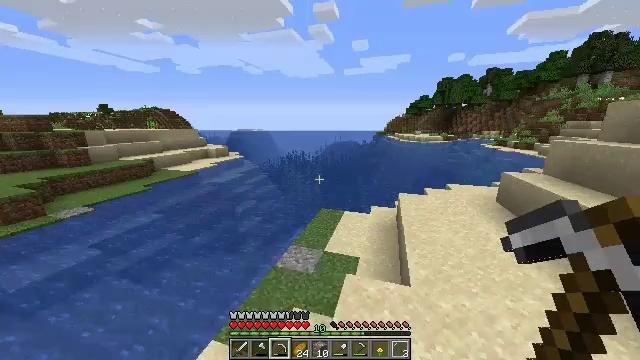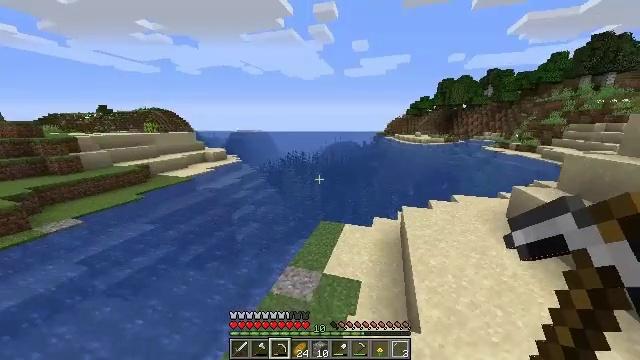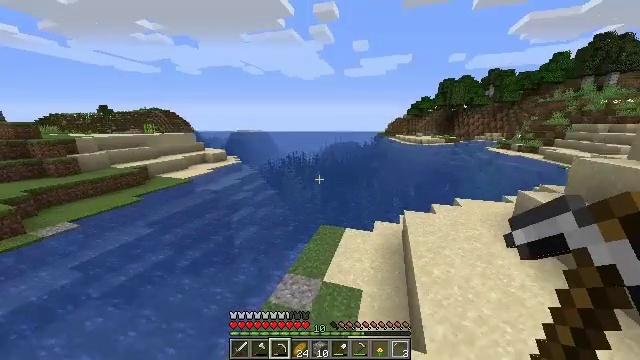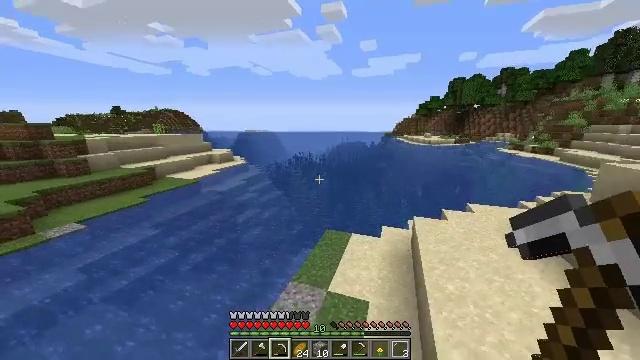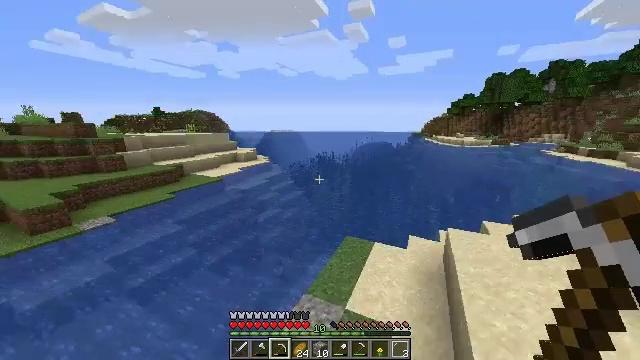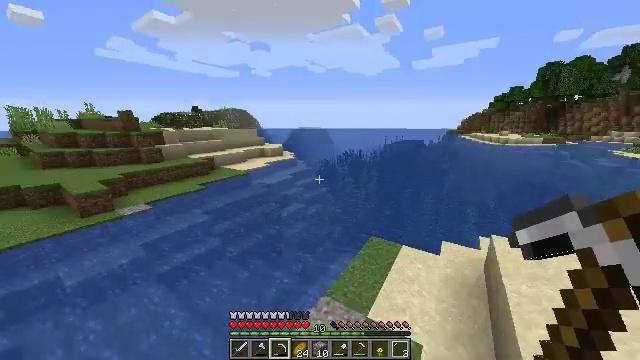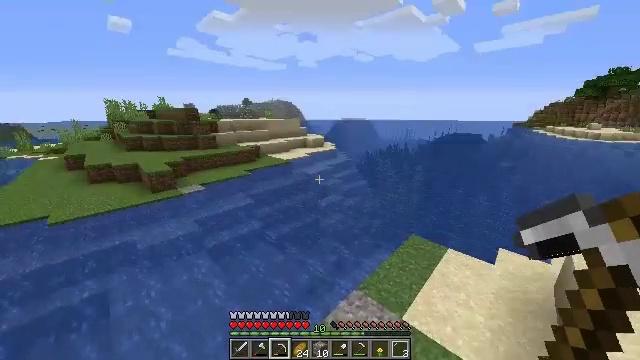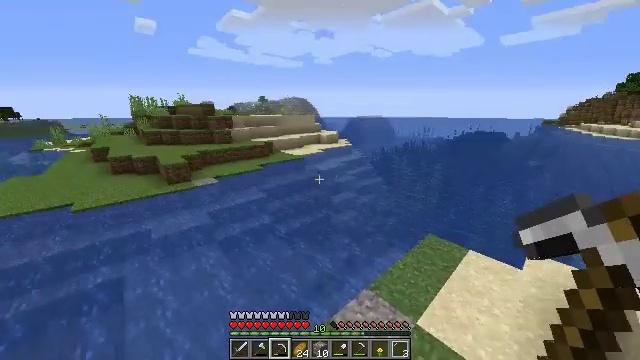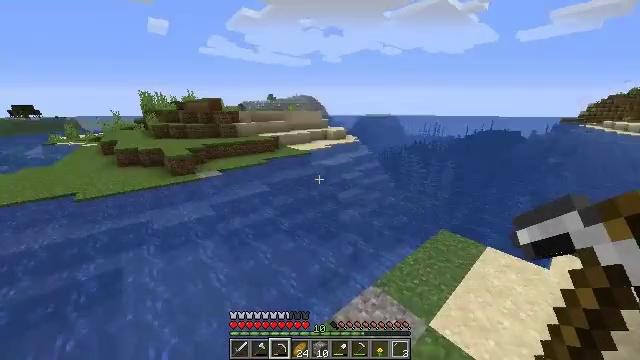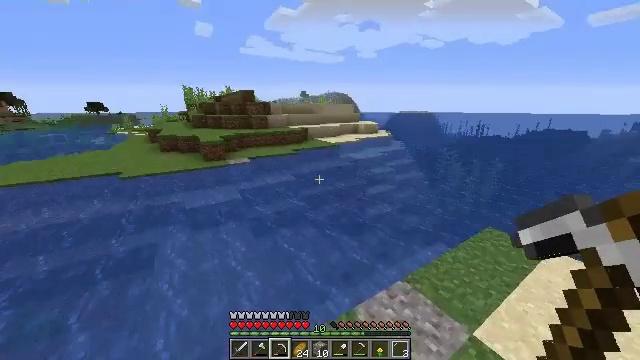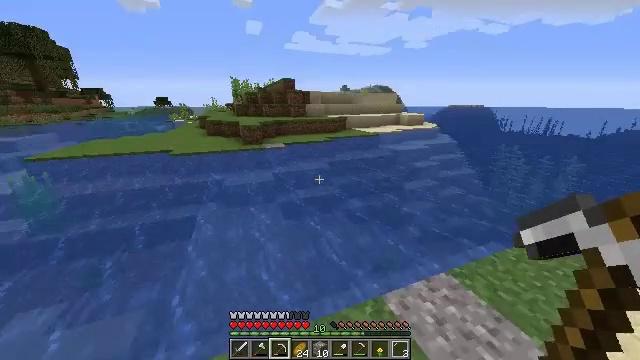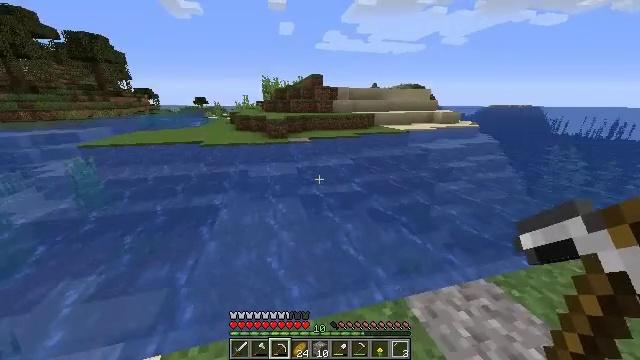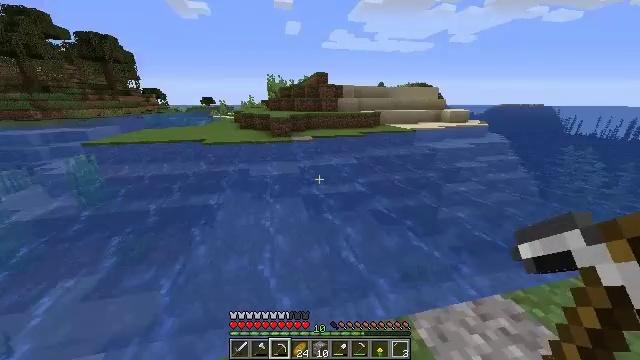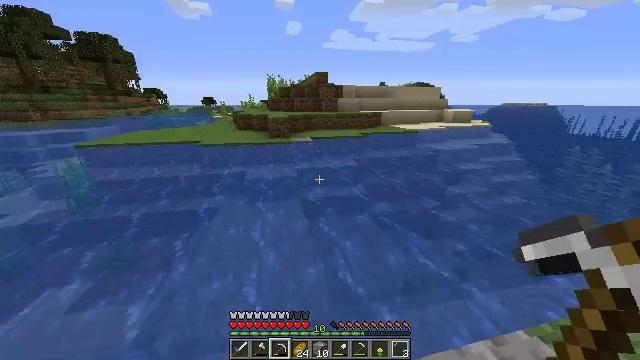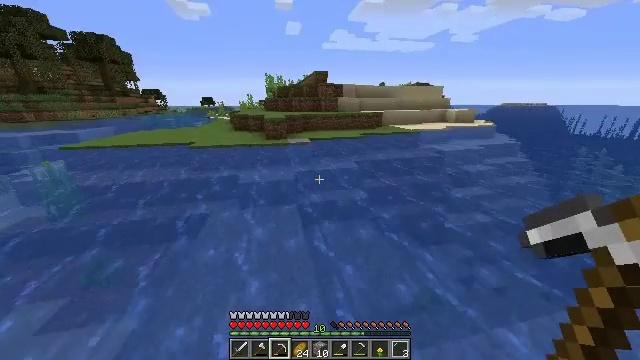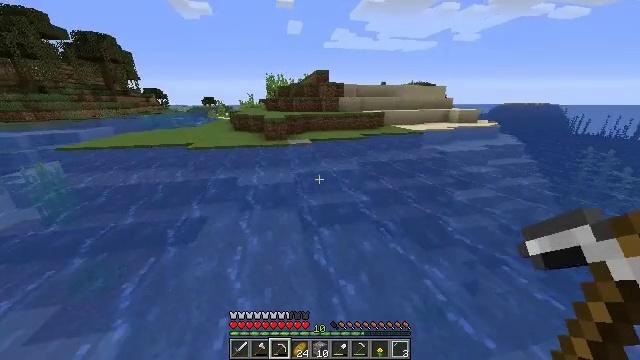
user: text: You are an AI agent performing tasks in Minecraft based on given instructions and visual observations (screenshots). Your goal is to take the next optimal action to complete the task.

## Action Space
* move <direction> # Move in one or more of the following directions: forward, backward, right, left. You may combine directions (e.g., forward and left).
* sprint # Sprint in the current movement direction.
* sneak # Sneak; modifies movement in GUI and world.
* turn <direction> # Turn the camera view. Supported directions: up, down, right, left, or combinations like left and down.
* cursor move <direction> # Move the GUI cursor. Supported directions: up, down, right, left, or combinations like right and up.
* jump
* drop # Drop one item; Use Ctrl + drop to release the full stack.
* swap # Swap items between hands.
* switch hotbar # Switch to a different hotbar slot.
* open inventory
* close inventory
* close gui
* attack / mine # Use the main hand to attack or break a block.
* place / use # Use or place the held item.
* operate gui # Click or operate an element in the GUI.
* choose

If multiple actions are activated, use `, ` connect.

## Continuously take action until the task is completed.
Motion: motion action
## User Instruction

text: Gather sugar cane for crafting.
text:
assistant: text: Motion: move forward and move right, jump
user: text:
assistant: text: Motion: move forward, jump
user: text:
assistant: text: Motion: move forward, turn left, jump
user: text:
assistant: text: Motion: move forward, turn left, jump
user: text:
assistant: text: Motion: move forward and move left, turn left
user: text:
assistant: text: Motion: move forward and move left, turn left and down
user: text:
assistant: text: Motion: move forward and move left, turn left
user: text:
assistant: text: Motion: move forward and move left, turn left
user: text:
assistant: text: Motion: move forward and move left, turn left
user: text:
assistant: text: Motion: move forward, turn left and down
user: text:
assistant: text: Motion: move forward, turn left
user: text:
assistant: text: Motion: move forward, sprint, turn left
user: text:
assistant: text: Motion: move forward, sprint
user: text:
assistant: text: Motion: move forward, sprint
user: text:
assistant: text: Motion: move forward, sprint
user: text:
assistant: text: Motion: move forward, sprint
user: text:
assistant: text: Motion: move forward, jump
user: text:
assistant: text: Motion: move forward, turn left, jump
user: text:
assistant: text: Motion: move forward, turn left and up, jump
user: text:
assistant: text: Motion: move forward, turn left, jump
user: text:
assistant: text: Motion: move forward, turn left and up, jump
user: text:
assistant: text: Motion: move forward, turn left and up, jump
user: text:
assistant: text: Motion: move forward, jump
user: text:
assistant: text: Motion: move forward, jump
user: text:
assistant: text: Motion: move forward, jump
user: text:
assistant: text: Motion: move forward, jump
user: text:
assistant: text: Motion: move forward, jump
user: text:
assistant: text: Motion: move forward, jump
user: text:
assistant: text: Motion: move forward, jump
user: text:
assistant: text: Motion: move forward, jump